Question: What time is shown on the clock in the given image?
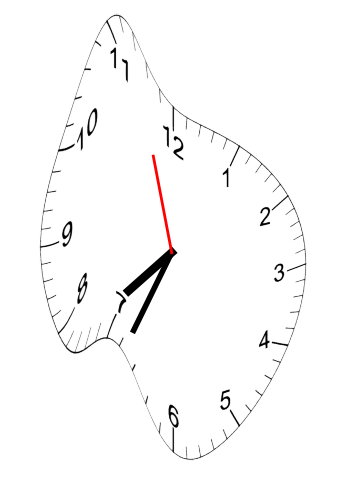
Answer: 07:33:57